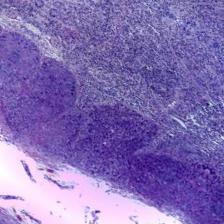
Diagnosis: OSCC